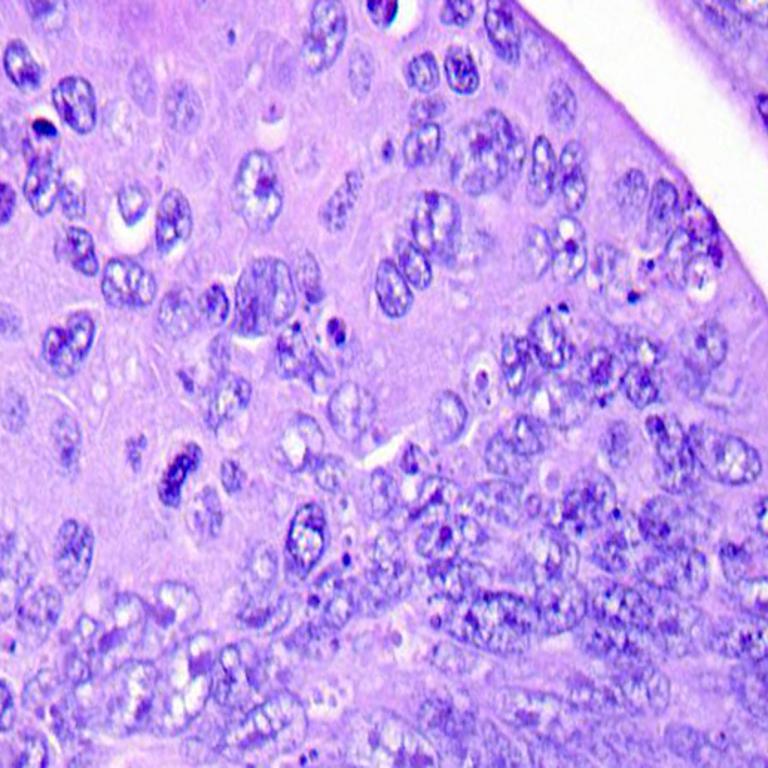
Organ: colon
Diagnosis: adenocarcinomas